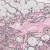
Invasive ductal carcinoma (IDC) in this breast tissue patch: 0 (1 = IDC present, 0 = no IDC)